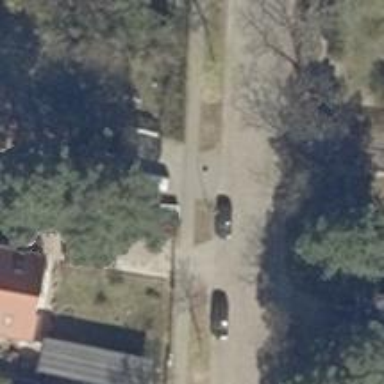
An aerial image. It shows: Residential road.